Question: Find the minimum number of moves required to get from the Tower of Hanoi state described in the figure to the completed state
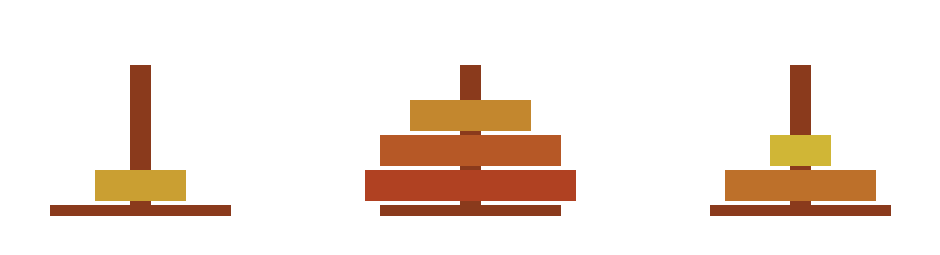
Answer: 53